Question: It's my first question on here. I just started studying ICT. I learned the basics of making MYSQL databases. But I have to make an assignment of it in my vacation period.
Now we only had one lesson working in MYSQL workbench (6.1 CE version), and they said I could add data into the tables inside the Workbench.
Now I where and how to do that, I still have the problem that it doesn't save the data.
Every time I click apply I get the error "Commit recordset changes" and "1 error or more errors saving changes to table (followed by the name of the tables).

Someone who knows the error, because with some tables it does save the data, with other (like this one) it doesn't.
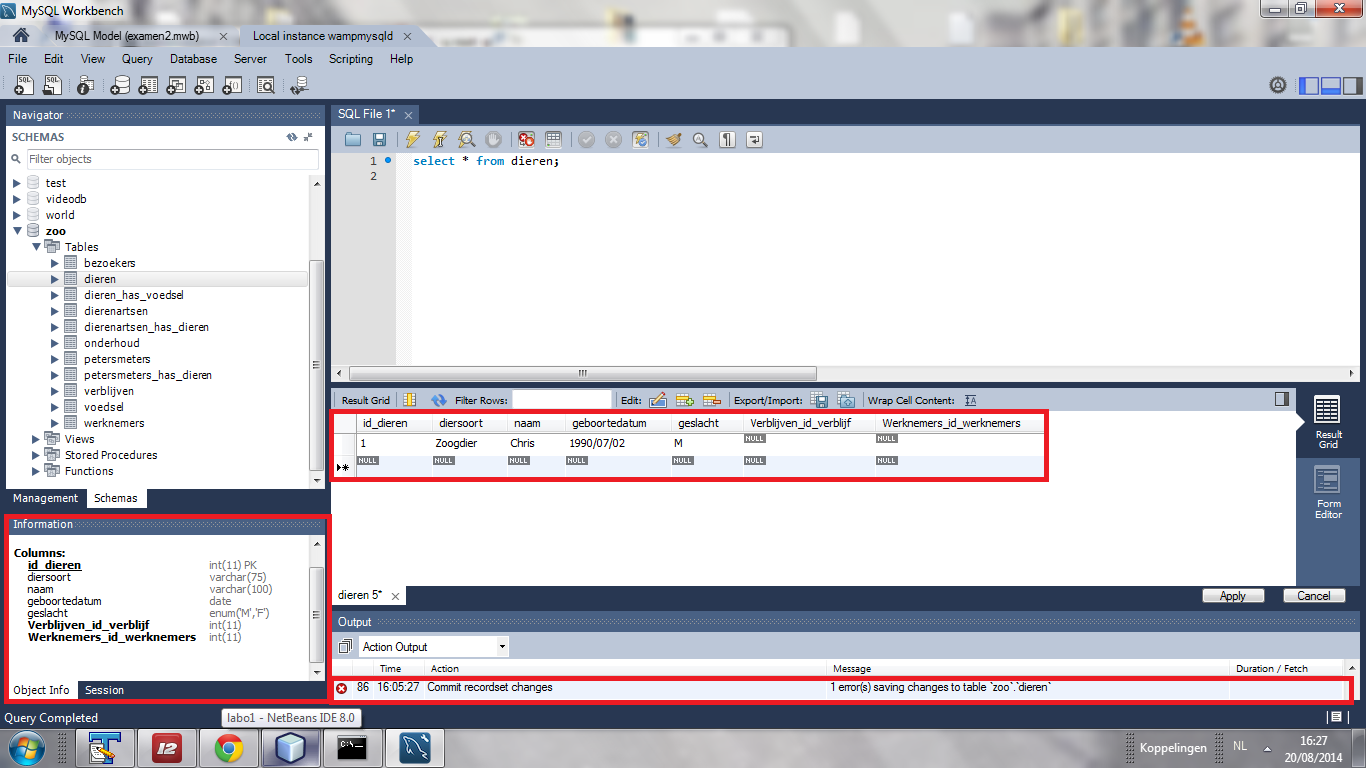
Answer: Whenever you get an error when commiting changes have a look at the table definition (see Alter Table in the context menu in the schema sidebar to open the table editor). The little info window in the lower left corner doesn't tell you everything, especially if a column can be null or not.
This way you learn if you can leave a value null or not. In addition, MySQL's datetime format is YYYY-MM-DD (<URL>.